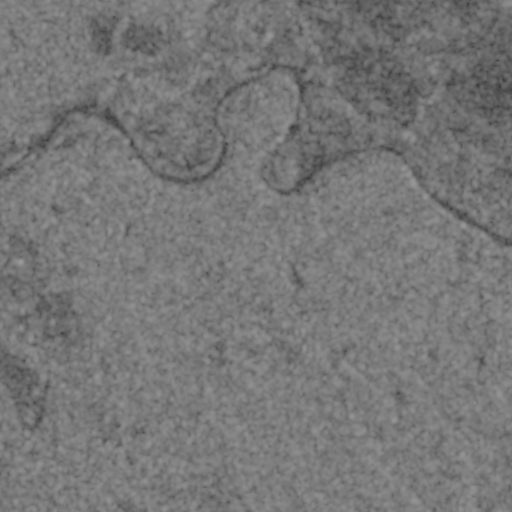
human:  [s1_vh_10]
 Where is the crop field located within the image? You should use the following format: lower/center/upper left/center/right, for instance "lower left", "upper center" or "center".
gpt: The crop field is located in the lower left of the image.
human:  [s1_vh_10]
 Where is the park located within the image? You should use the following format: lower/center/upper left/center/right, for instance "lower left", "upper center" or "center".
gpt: The park is located in the center right of the image.
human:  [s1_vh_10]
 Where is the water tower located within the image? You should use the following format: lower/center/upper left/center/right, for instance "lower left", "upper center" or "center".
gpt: The water tower is located in the upper right of the image.
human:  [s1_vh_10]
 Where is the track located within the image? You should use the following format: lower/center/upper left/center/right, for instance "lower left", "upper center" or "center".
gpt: There is no track in the image.

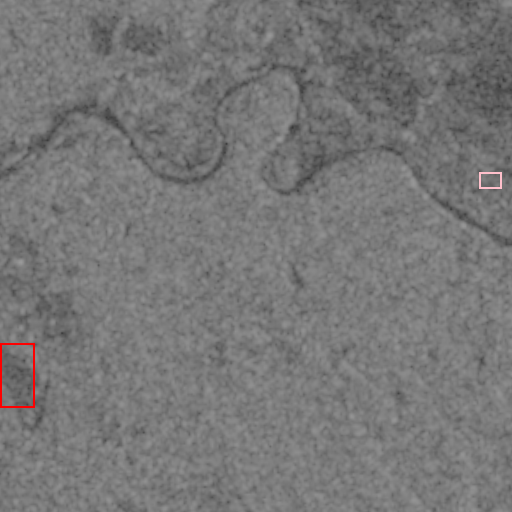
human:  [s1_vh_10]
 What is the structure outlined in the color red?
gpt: The structure outlined in red is a crop field.
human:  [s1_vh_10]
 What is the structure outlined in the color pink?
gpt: The structure outlined in pink is a park.
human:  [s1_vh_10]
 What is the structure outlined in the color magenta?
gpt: There is no magenta outline.